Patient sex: M
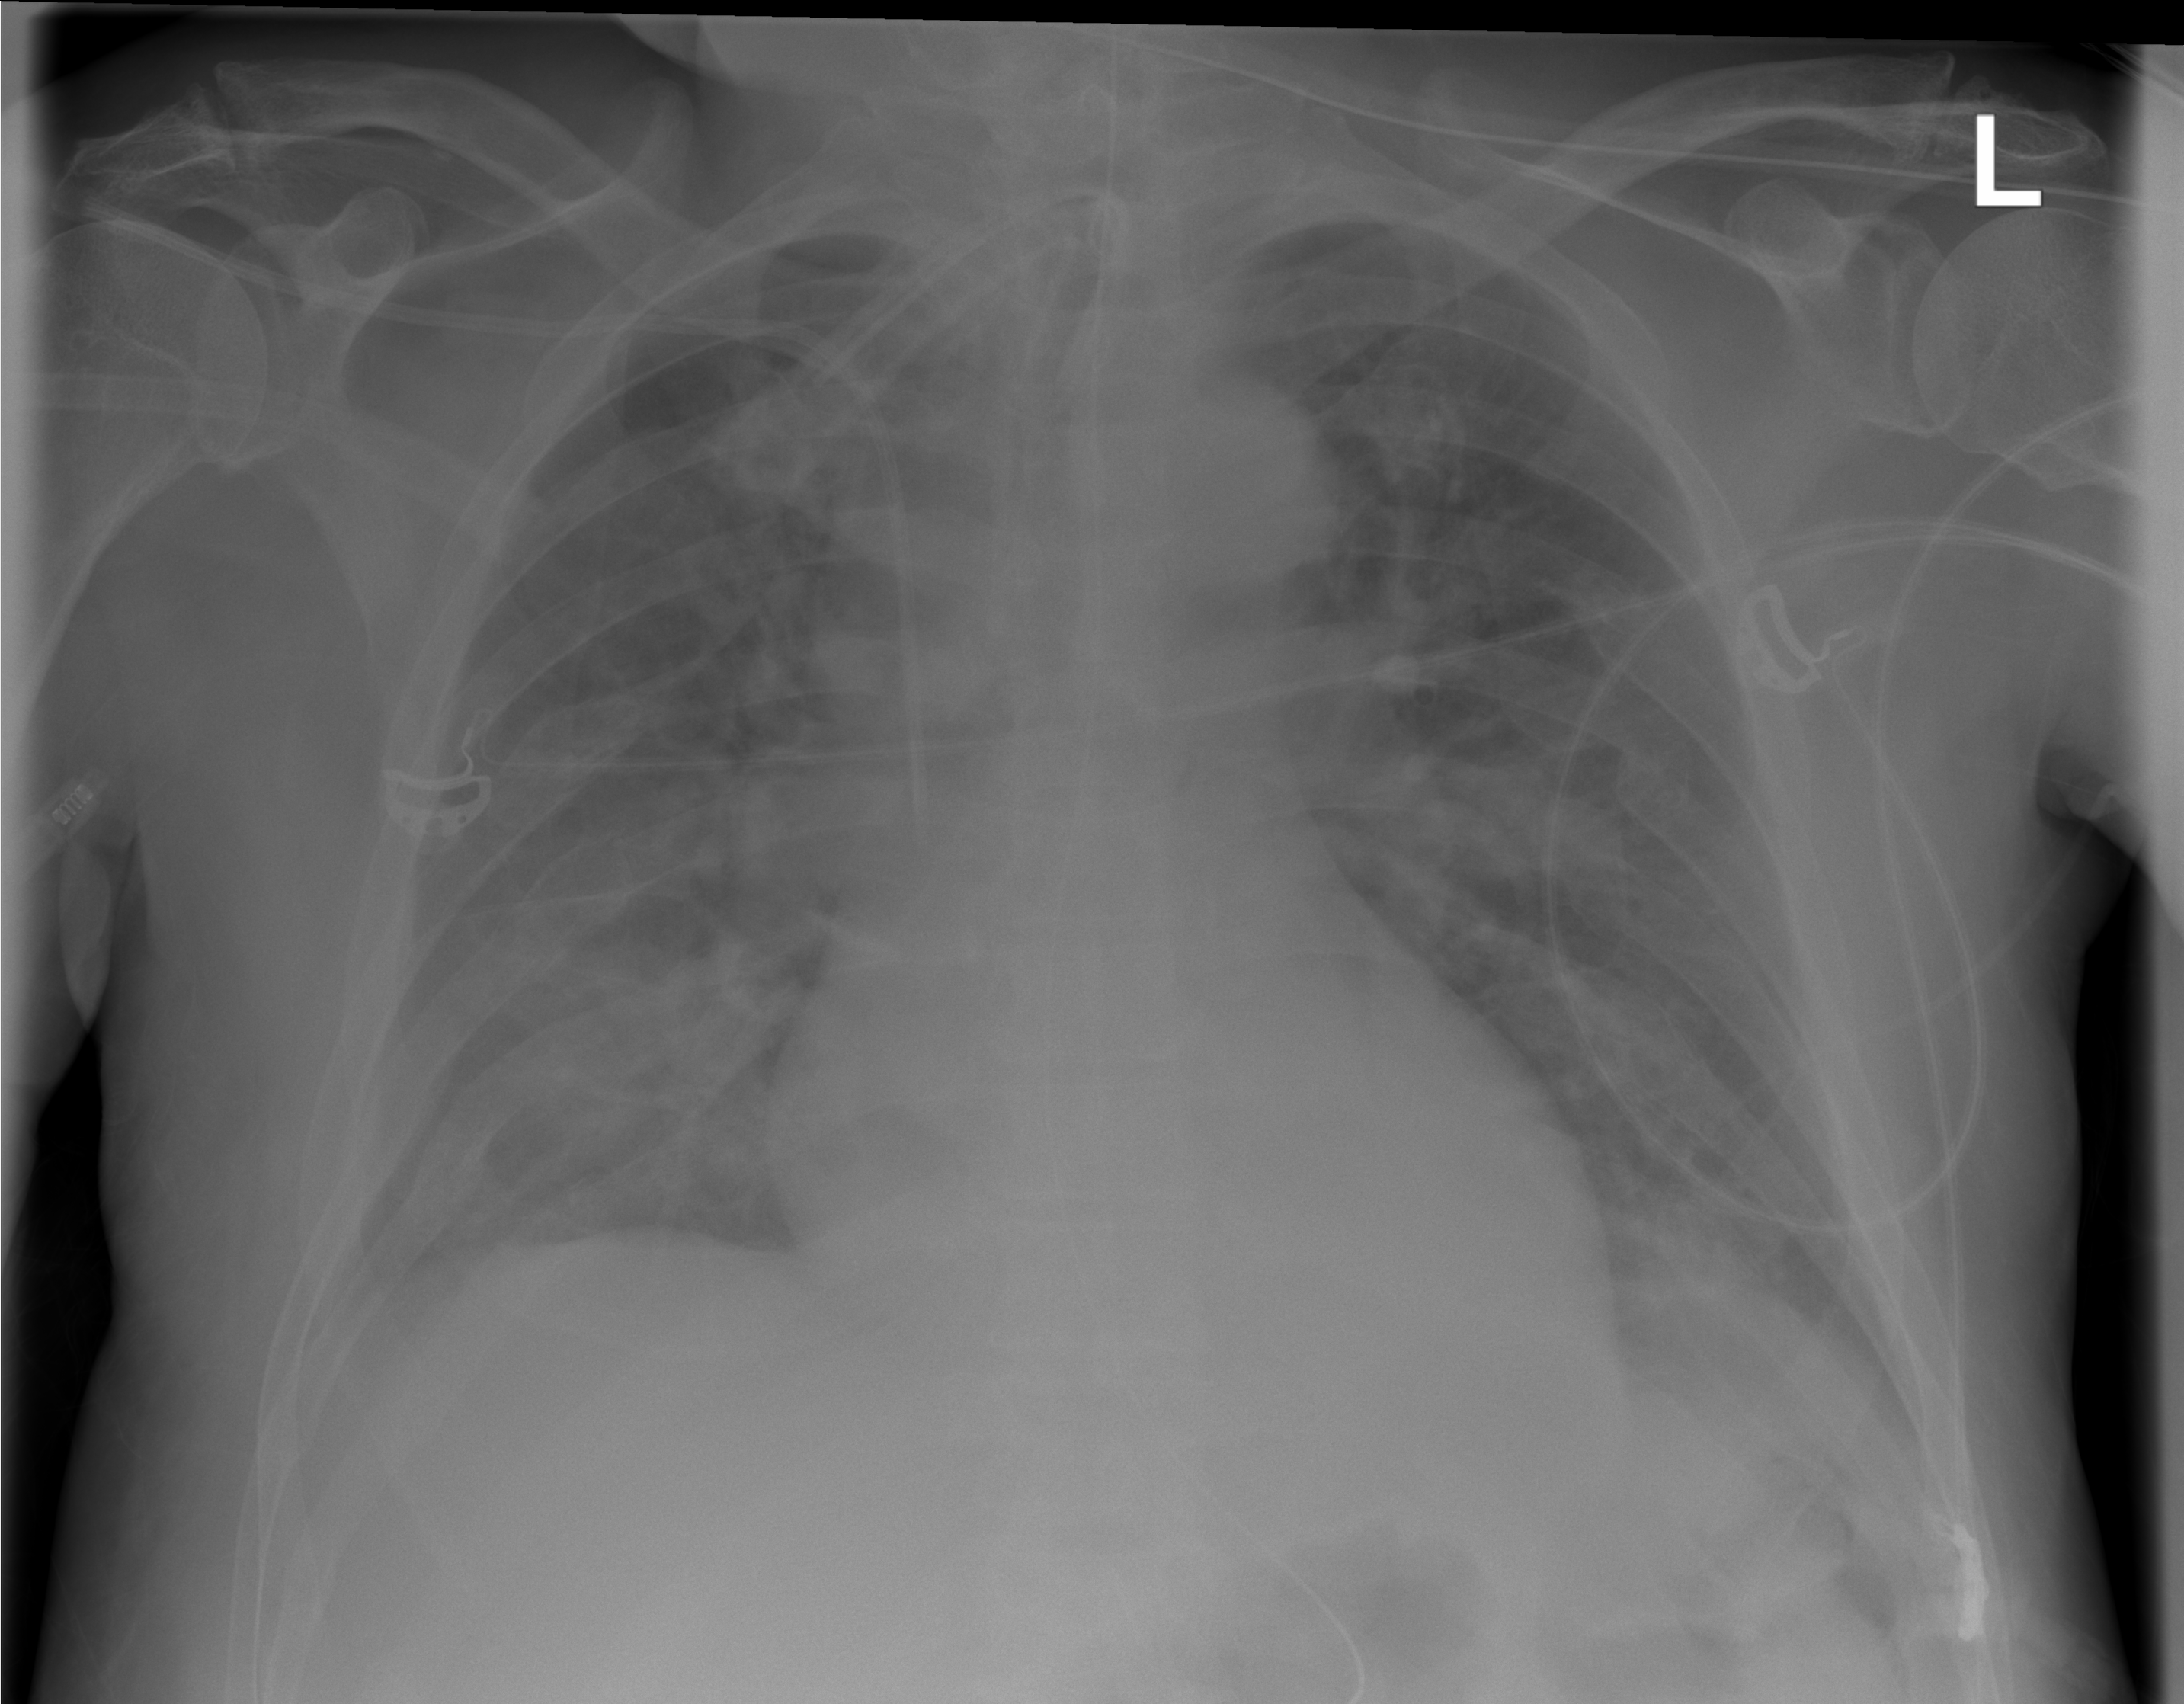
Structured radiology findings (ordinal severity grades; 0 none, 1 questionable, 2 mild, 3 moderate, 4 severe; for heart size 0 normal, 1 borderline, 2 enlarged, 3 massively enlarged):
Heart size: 0
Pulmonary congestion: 2
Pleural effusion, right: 0
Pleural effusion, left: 2
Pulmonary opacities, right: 2
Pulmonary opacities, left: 2
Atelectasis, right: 2
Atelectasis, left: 2